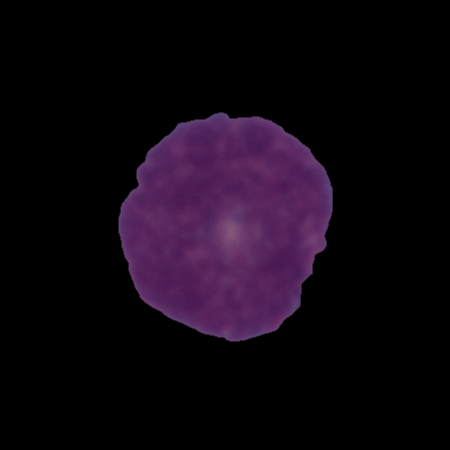
Label: cancer